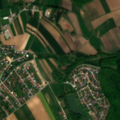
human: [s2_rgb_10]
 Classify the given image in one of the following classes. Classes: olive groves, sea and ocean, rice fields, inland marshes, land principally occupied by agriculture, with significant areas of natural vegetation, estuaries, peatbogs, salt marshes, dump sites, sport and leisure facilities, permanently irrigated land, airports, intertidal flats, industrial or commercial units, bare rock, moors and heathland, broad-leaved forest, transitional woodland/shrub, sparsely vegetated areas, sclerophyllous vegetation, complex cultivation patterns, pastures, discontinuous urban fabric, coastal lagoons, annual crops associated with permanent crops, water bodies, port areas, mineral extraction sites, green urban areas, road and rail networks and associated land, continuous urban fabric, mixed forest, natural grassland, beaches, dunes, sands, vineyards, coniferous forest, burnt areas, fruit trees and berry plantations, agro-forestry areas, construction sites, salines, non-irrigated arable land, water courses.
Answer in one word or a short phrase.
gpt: discontinuous urban fabric, non-irrigated arable land, land principally occupied by agriculture, with significant areas of natural vegetation, broad-leaved forest